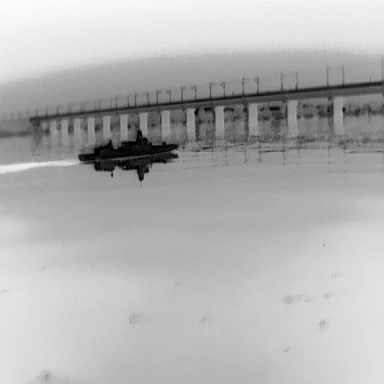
There is a warship in the infrared image.